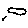
Label: cloud